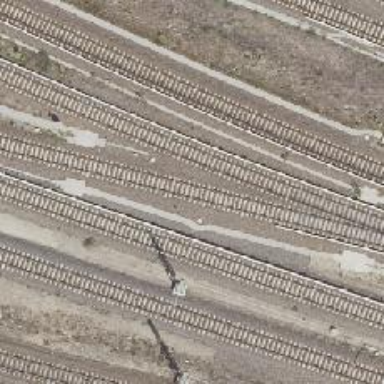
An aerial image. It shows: Railway signal.